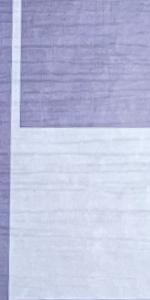
Label: Empty